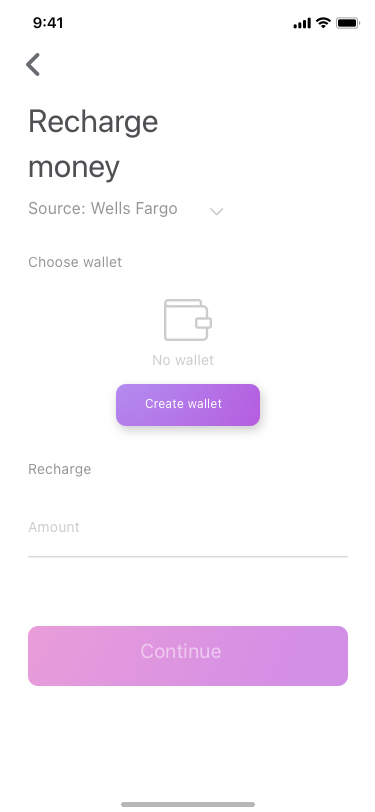
Text in this UI design:
Amount
Recharge
money
Choose wallet
Source: Wells Fargo
Recharge
Continue
No wallet
Create wallet